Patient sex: M
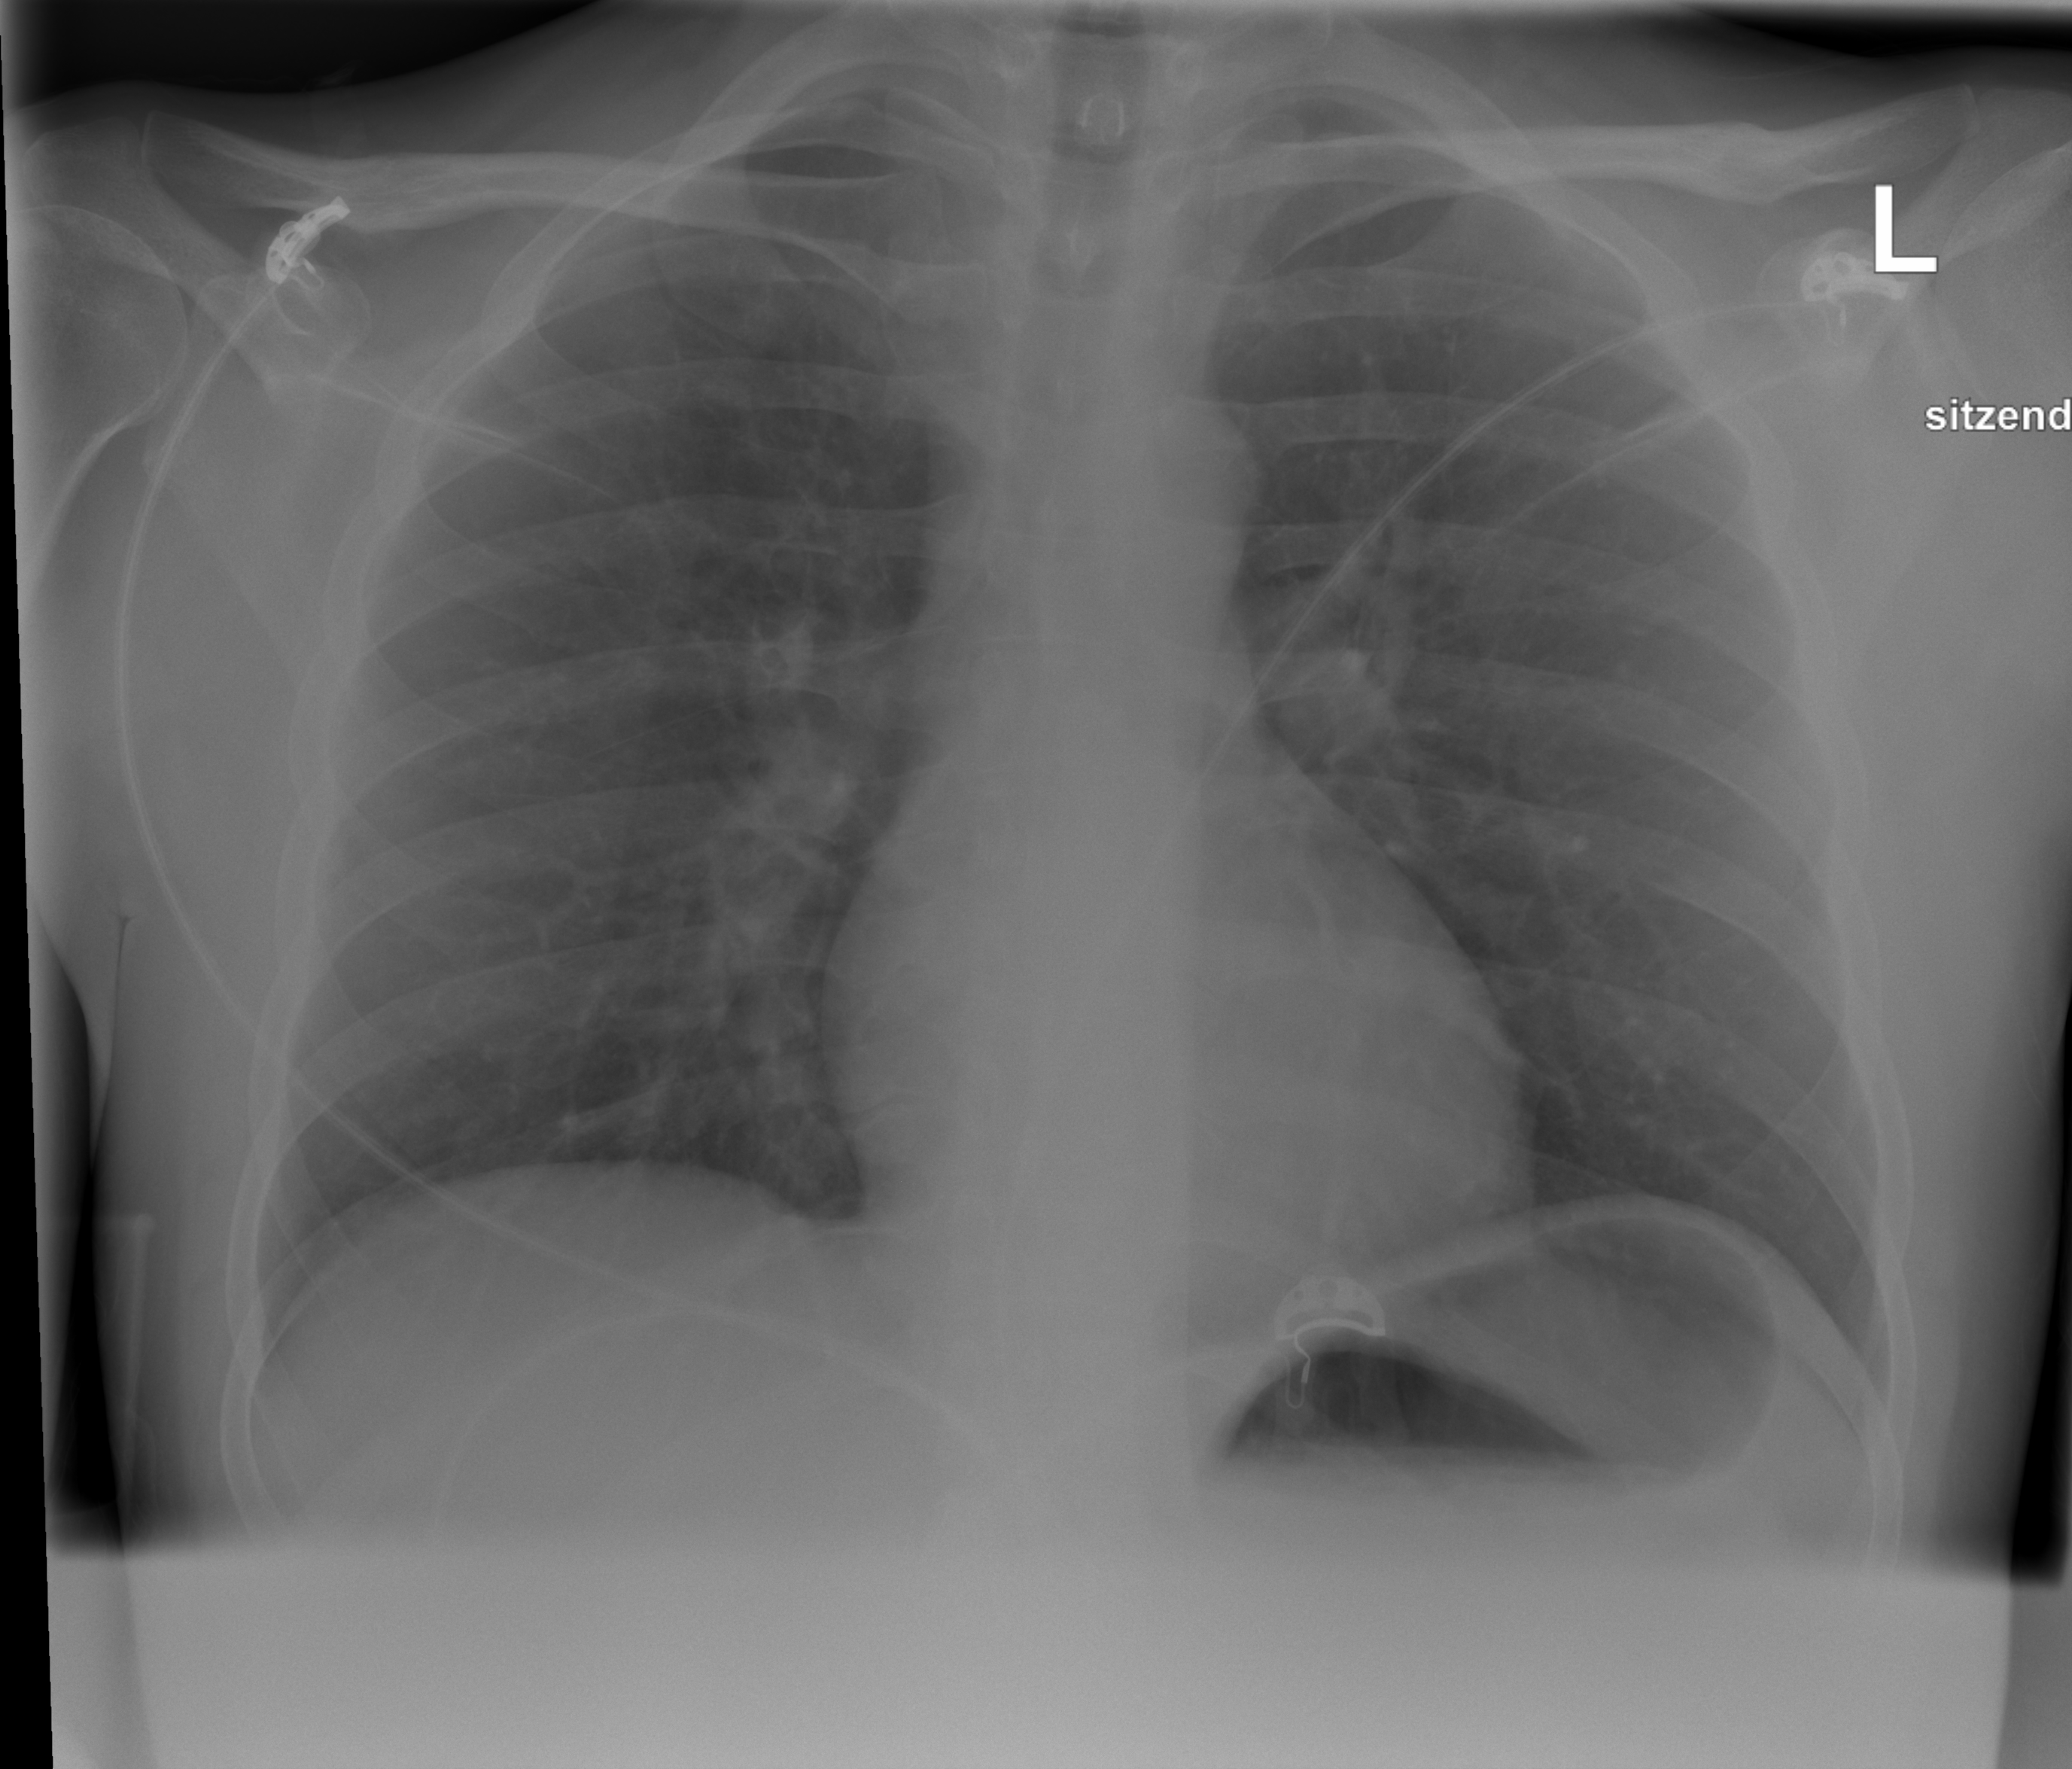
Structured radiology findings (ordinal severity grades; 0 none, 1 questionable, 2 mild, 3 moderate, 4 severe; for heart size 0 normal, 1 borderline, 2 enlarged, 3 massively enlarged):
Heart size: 0
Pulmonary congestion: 0
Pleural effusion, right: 0
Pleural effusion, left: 0
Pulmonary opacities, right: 2
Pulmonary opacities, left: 0
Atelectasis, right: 2
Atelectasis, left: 0